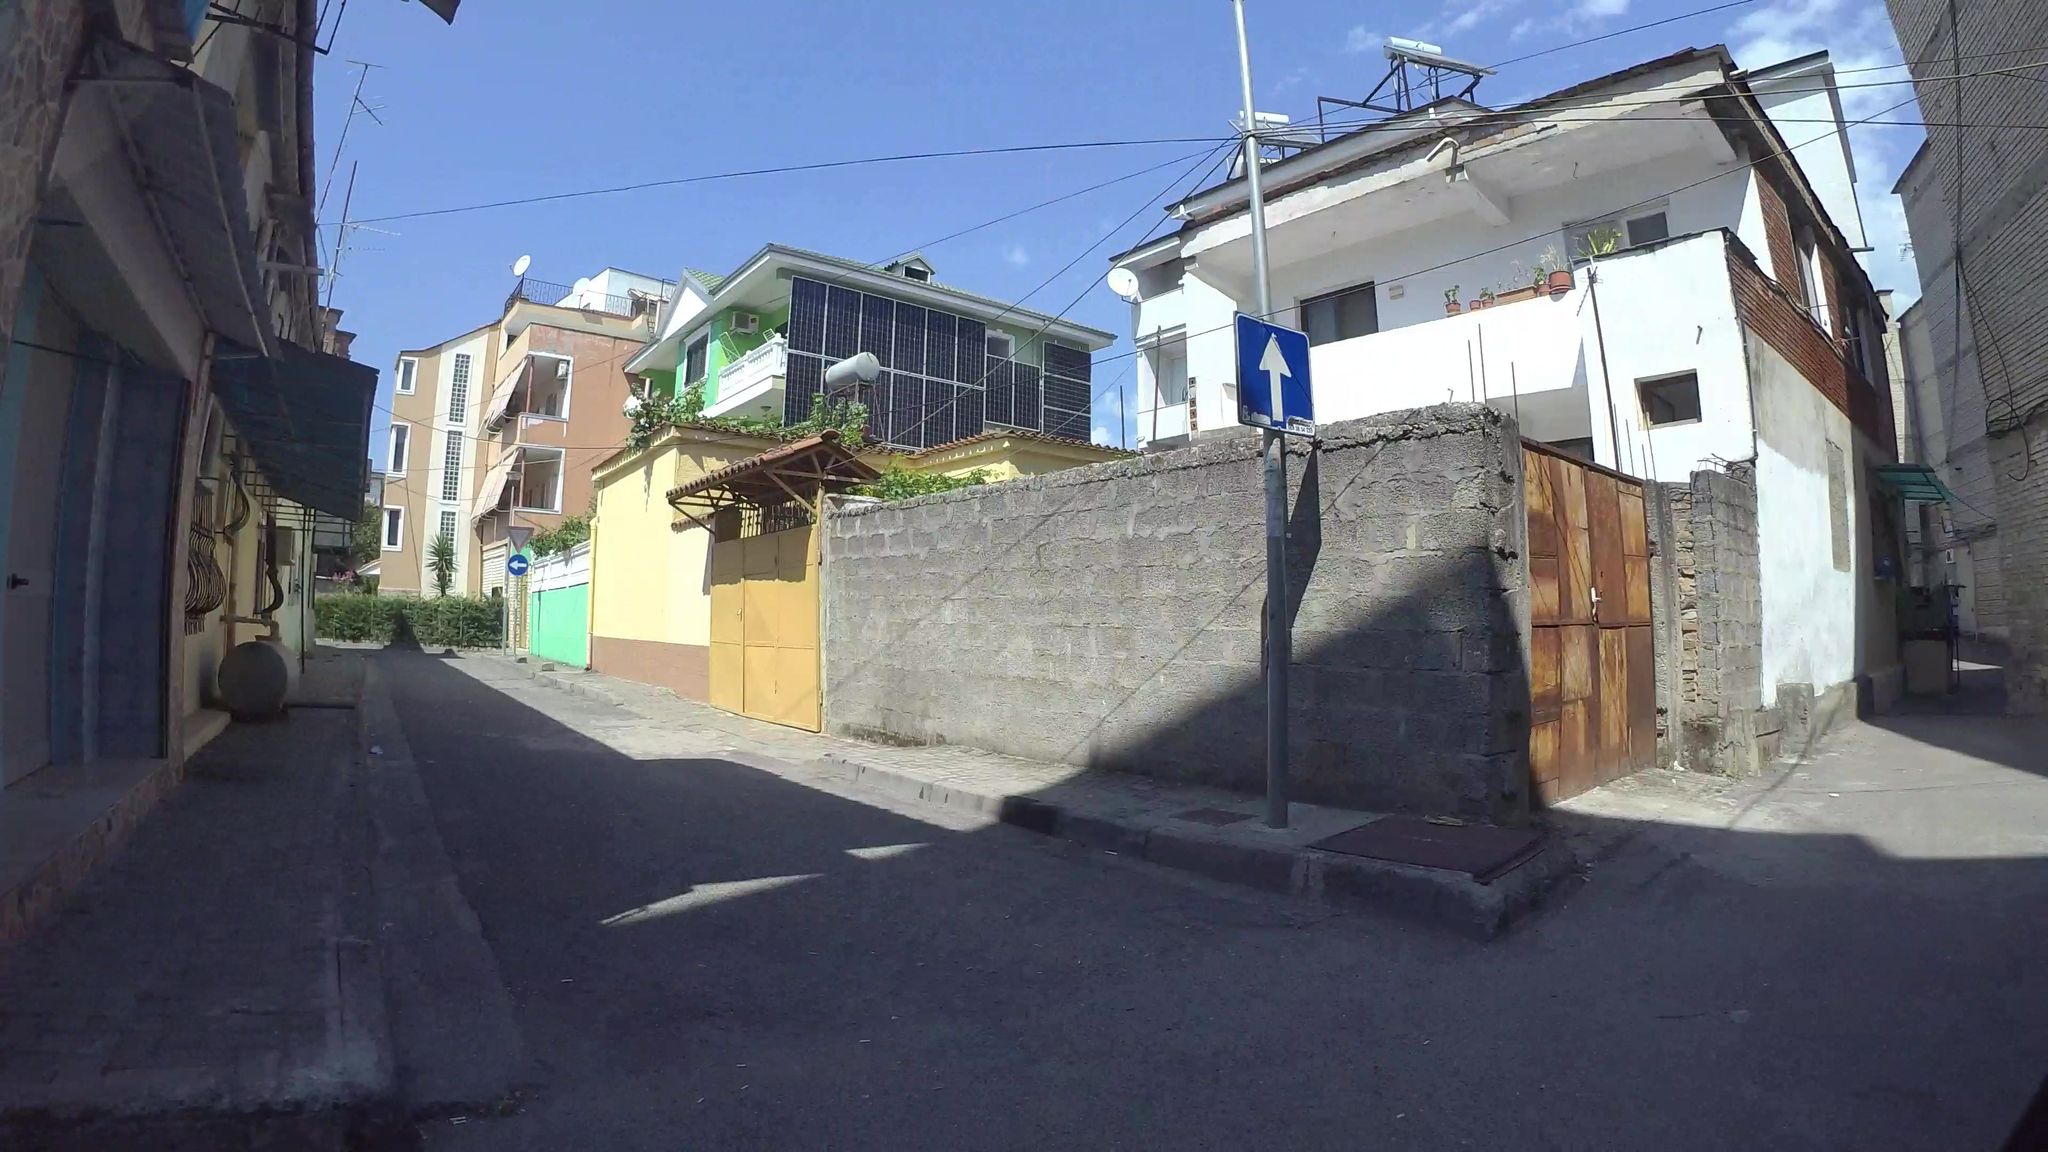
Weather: clear
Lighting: day
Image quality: good
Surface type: walking surface
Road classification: living_street
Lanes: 1
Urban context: urban centre
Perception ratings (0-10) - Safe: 3.11, Lively: 2.01, Beautiful: 2.2, Boring: 5.15, Depressing: 8.15, Wealthy: 1.02